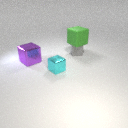
small cyan metal cube to the right of large purple metal cube